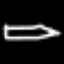
Label: pencil